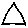
Label: triangle